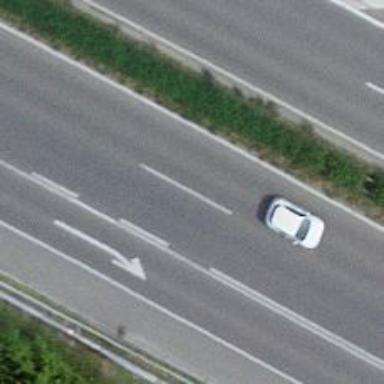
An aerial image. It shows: Asphalt road designated as trunk highway.